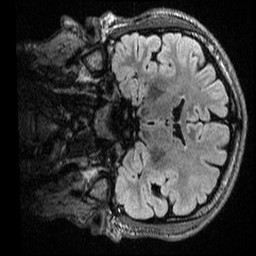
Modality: T2w
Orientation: coronal
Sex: male
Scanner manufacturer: ge
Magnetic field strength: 3 T
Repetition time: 6 s
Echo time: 0.1277 s